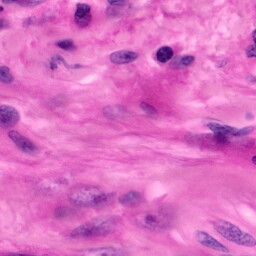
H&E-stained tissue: Pancreatic